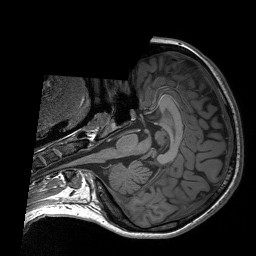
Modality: T1w
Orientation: axial
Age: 26
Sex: female
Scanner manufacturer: siemens
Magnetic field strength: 3 T
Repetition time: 1.9 s
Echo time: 0.00226 s